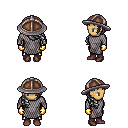
a pixel art fantasy rpg character, female body template, human, tanned skin, chain mail, gold greaves, gray right-swept hairstyle, chain helm, gold gloves, maroon shoes, four views (front, back, left, right), 2x2 character sprite sheet, small pixel art, hard edges, no anti-aliasing